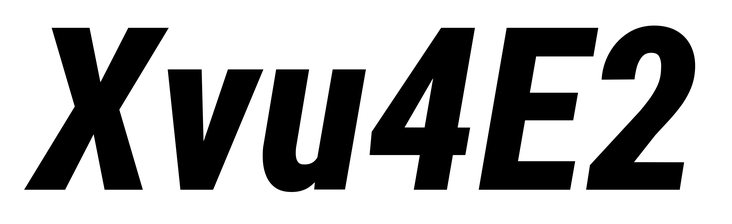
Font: Roboto-Italic_Condensed_ExtraBold_Italic